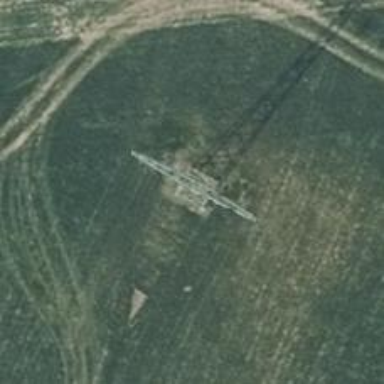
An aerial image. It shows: Power line is depicted.